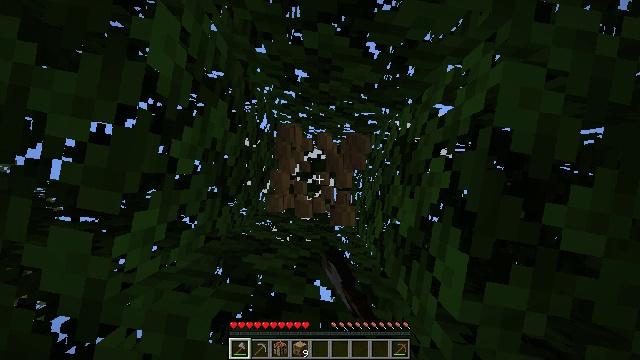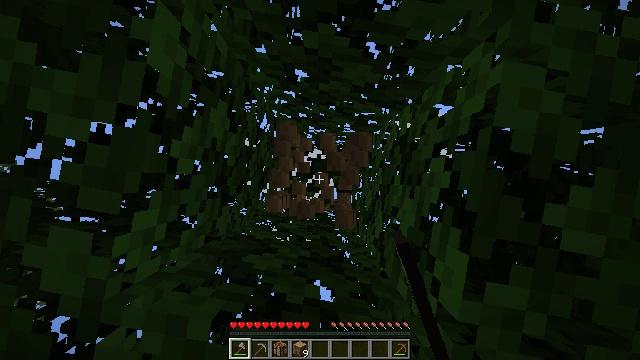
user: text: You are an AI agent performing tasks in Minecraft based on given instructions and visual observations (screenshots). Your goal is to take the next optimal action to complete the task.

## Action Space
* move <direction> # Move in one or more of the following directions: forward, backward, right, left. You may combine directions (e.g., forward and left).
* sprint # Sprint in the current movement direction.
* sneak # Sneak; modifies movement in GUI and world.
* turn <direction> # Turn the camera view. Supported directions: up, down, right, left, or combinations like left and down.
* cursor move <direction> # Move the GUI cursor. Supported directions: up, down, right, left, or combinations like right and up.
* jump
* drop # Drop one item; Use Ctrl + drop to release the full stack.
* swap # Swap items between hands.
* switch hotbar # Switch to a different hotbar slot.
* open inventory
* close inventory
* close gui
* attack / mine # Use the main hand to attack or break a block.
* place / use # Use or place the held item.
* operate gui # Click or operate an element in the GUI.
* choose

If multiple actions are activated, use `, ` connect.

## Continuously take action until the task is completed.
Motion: motion action
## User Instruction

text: Chop down the oak log.
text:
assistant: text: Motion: sneak, attack / mine
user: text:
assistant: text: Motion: sneak, attack / mine